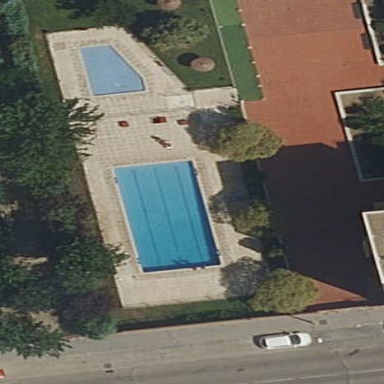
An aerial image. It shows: Swimming pool located in leisure land.